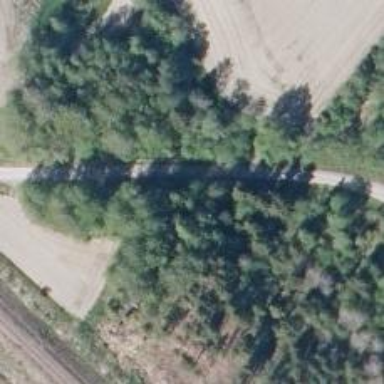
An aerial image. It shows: Unclassified road on bridge.